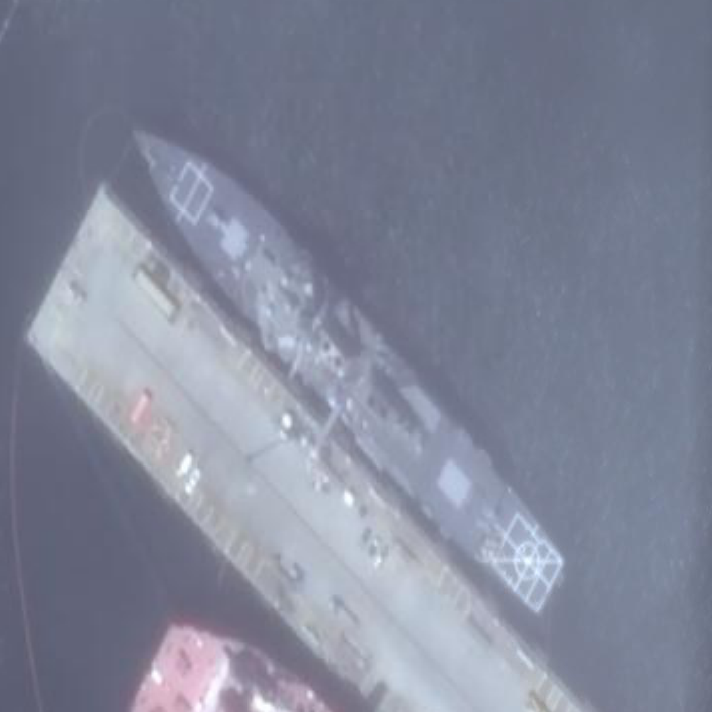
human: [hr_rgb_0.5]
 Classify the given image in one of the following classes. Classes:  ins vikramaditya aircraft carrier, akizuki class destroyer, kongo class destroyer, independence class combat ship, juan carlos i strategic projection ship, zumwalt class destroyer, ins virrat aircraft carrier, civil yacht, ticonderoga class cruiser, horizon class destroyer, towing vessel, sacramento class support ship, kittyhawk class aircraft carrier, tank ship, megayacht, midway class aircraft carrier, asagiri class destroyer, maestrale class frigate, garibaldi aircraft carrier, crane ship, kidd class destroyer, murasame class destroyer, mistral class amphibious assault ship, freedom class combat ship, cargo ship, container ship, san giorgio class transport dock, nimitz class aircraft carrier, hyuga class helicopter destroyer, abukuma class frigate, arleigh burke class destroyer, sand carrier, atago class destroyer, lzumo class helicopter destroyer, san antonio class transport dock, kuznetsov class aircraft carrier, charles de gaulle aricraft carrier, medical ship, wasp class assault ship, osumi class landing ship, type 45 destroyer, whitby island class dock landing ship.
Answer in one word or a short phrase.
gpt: Arleigh Burke class destroyer